Interaction volume radius: 5 \u00c5
Interaction volume height: 20 \u00c5
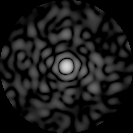
Disorder parameter: 0.7825